Question: My dataset is:
'''
green orange red codinver
48.40 30.22 21.38 7_7726-14
32.31 28.18 39.51 8_7726-14
46.74 30.13 23.13 9_7577-4
55.13 32.80 12.06 21_7562-4
51.30 30.76 17.94 28_7614-1
40.65 37.75 21.60 30_7094-2
'''
, well I want to do something like:

where 'X axis' is percent, and 'Y axis' is codinver
I use this code:
'''
prod <- read.csv("/tmp/pepper.csv",header=T,sep=" ")
png("/tmp/image.png", width=1000, height=1000)
datm <- melt(cbind(prod,ind = rownames(prod)),is.vars = c('ind'))
print(datm)
ggplot(datm,aes(x = variable,y = value,fill = ind)) +
geom_bar(position = "fill")
dev.off()
'''
But it dont show nothing and give me: 'Mapping a variable to y and also using stat="bin".'
Thanks in advance.
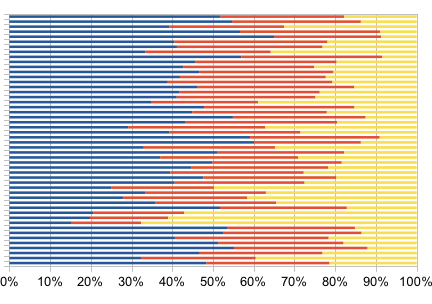
Answer: You need to tell 'geom_bar()' where to map. By default it tries to do 'stat='bin'' (like a histogram). This will give you what you want:
'''
geom_bar(stat='identity', position = "fill")
'''